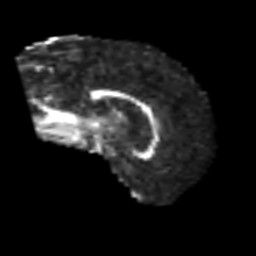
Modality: FA
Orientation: sagittal
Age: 50
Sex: male
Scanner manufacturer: siemens
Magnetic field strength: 3 T
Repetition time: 6.1 s
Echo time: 0.101 s